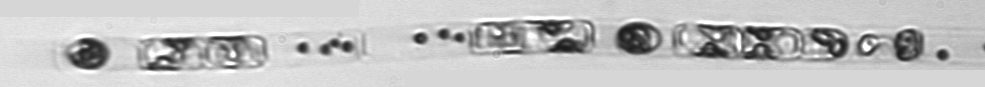
Label: Guinardia_delicatula_TAG_internal_parasite